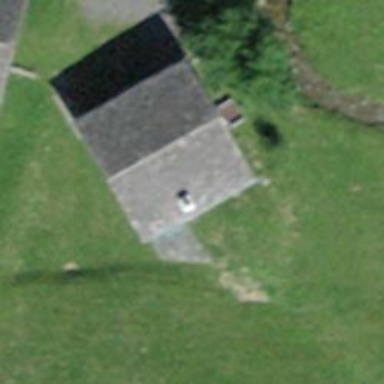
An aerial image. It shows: Detached building.